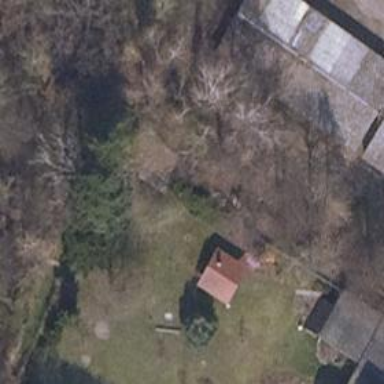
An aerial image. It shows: Group of garages.